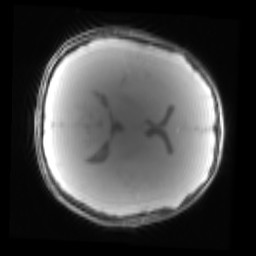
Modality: PDw
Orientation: axial
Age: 12
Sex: male
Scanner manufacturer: siemens
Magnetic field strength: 3 T
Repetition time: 0.25 s
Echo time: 0.00103 s